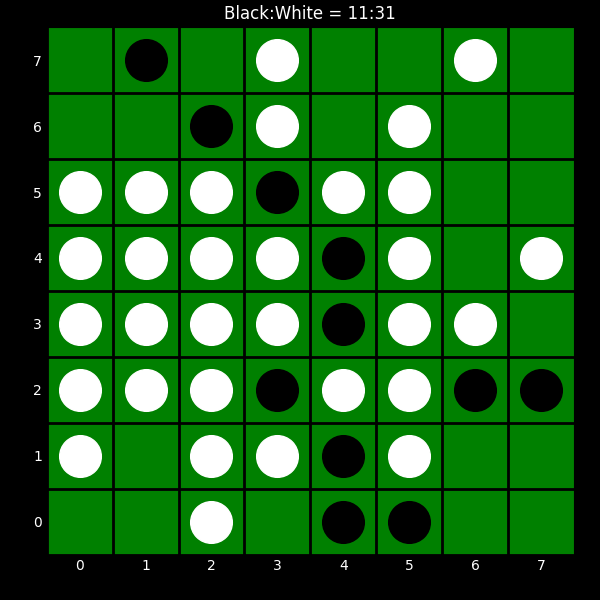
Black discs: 11
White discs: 31